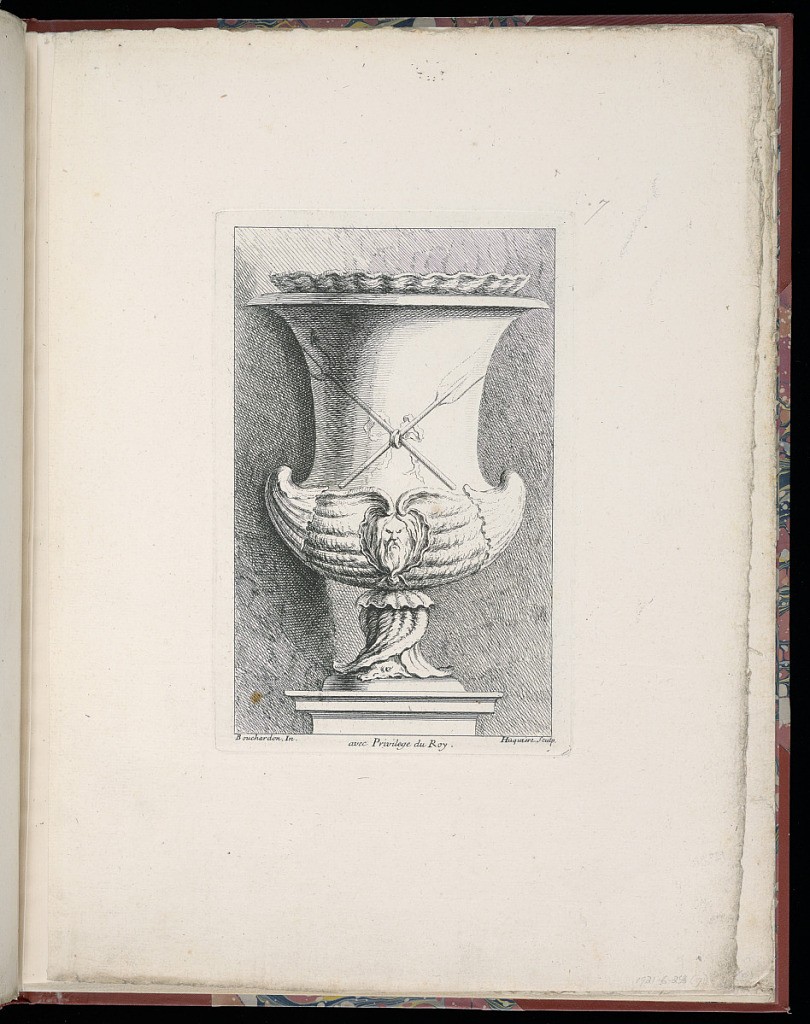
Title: Ornamental Vase Design
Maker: Edme Bouchardon, French, 1698–1762
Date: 1737-1749
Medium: Etching on laid paper
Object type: Print
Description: A krater form with crossed oars on the body of the vase, below which is a grotesque mascaron. The foot of the vase is of an organic, spiraling shape. The lip of the vase has a scalloped rim emerging from the interior, and there are knob handles derived from shell forms. The print is lettered but is missing the numbering found in earlier editions.